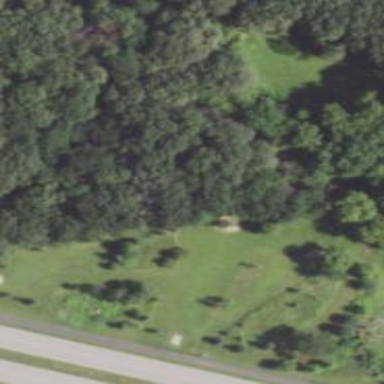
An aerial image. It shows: The beginning point of disc golf course.